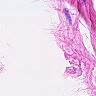
Metastatic tissue present: no